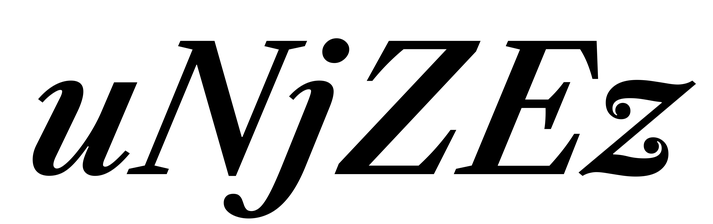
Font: LibreCaslonText-Italic_SemiBold_Italic